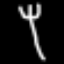
Label: fork